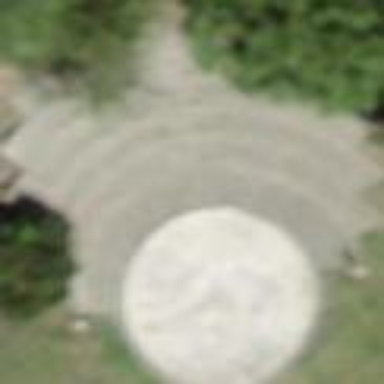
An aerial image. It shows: Open-air theatre.